Question: Need help about format output of SQL Server stored procedure.
I want to loop check invoice amount day by day all 30 day of month.
This is my code
'''
Declare @SDate Date
Declare @EDate Date
SET @SDate = '2014-11-01'
SET @EDate = '2014-11-30'
WHILE @SDate <= @EDate
BEGIN
--print @SDate
select
(select sum(amt)
from VEntry
where ACode = '111111' and Source = 'AP_DOC_AMT'
and VDate = @SDate) as INV,
(select sum(AFDisAmt)
from DO_Item
where Client_No = '999999'
and DO_Date = @SDate) as INV_T
SET @SDate = DATEADD(D,1,@SDate)
END
'''
This code is working but output show header for each day.
I want to show only one header as normal output.

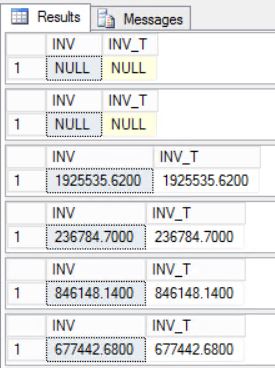
Answer: There is no need for any looping at all. Just use BETWEEN to get the data for all dates and JOIN the results together with a FULL OUTER JOIN:
'''
Declare @SDate Date
Declare @EDate Date
SET @SDate = '2014-11-01'
SET @EDate = '2014-11-30'
SELECT COALECE(VEntries.VDate, DO_Items.DO_Date) AS Date
VEntries.Amount,
DOData.Amount
FROM
(select VDate,
sum(amt) AS Amount
from VEntry
where ACode = '111111'
and Source = 'AP_DOC_AMT'
and VDate BETWEEN @SDate AND @EDate
group by VDate) AS VEntries
FULL OUTER JOIN
(select DO_Date,
sum(AFDisAmt) AS Amount
from DO_Item
where Client_No = '999999'
and DO_Date BETWEEN @SDate AND @EDate
group by DO_Date) AS DO_Items
ON VEntries.VDate = DO_Items.DO_Date
'''